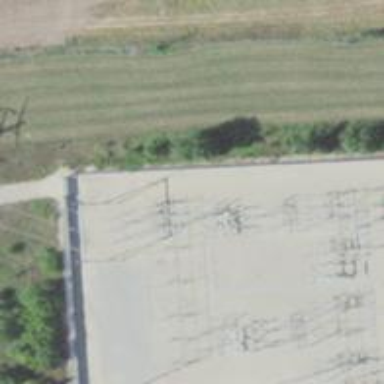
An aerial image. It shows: Switch used for power control.